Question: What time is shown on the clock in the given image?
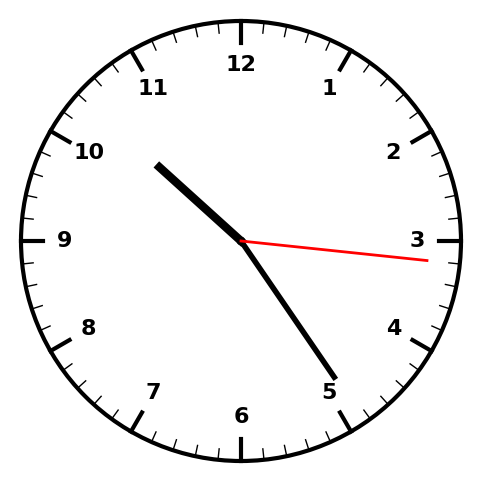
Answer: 10:24:16